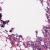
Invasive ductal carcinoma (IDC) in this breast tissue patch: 1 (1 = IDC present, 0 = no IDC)